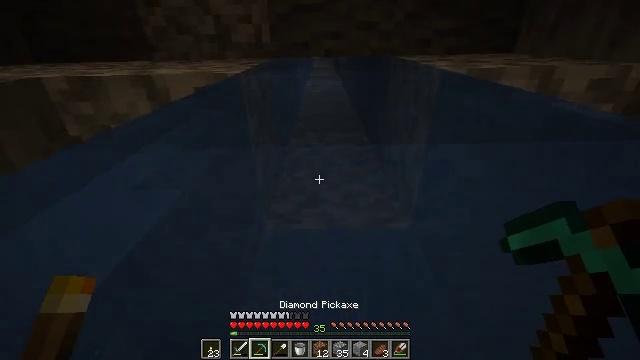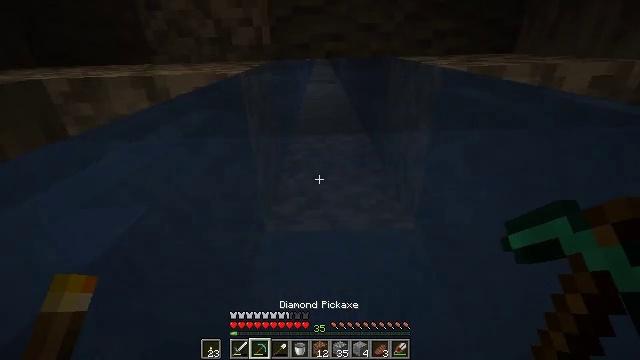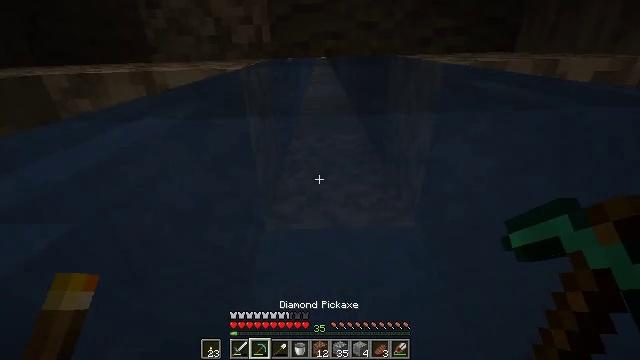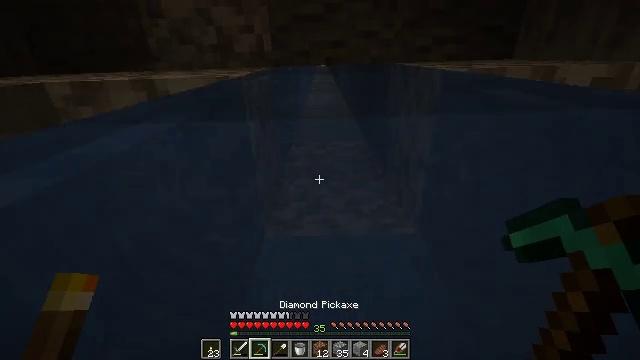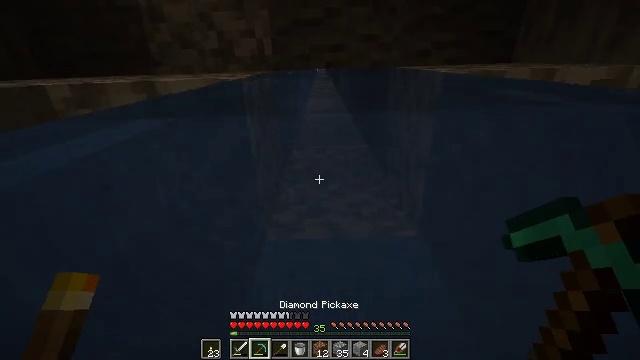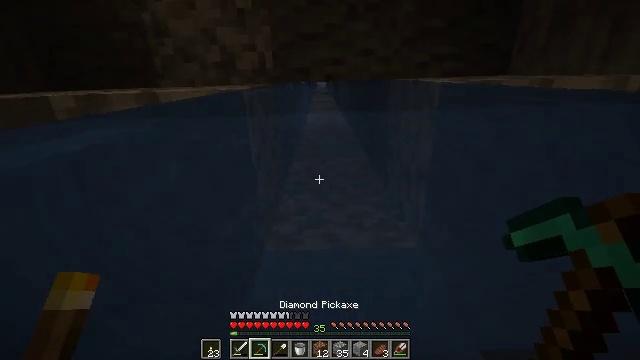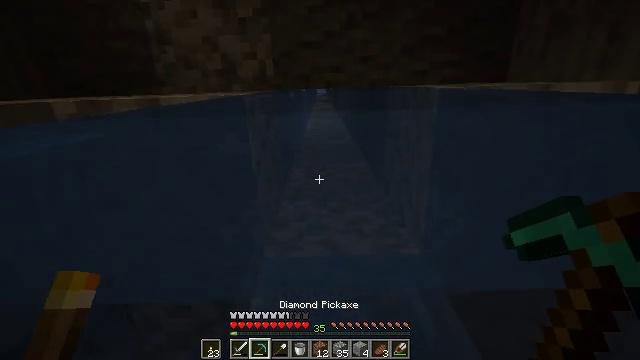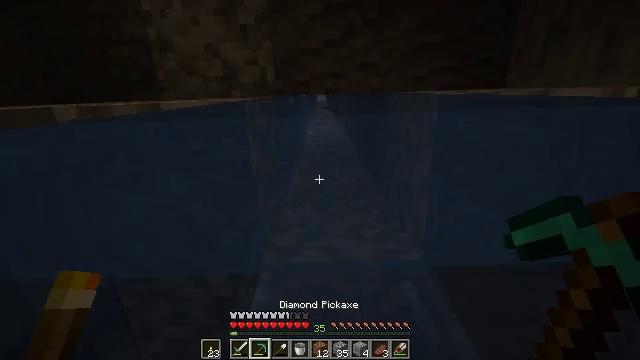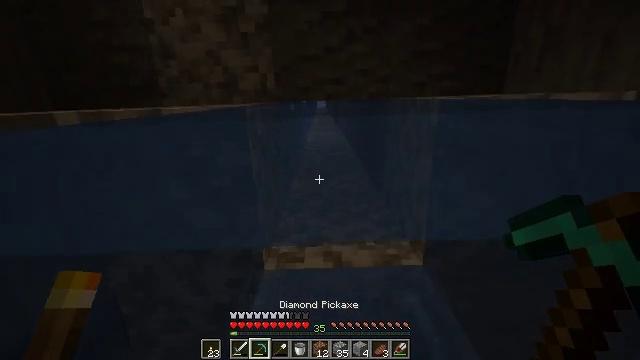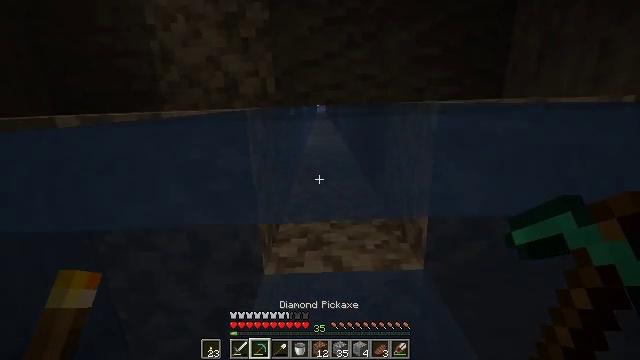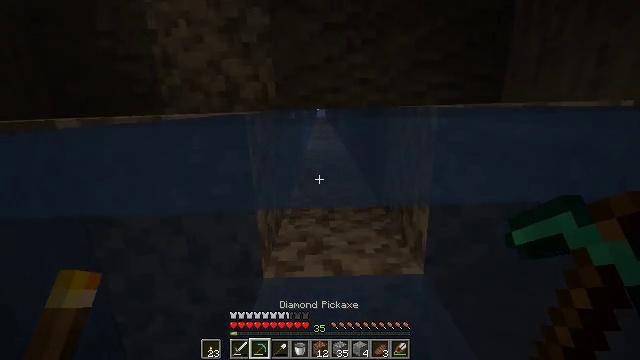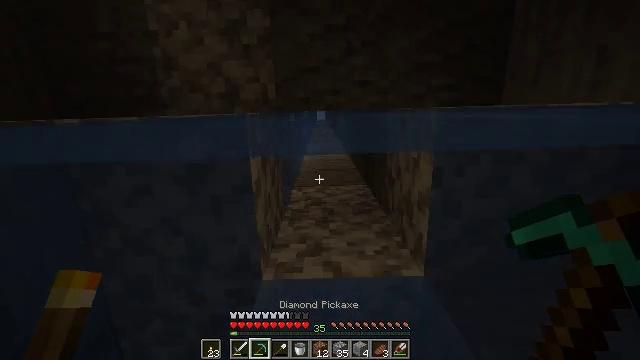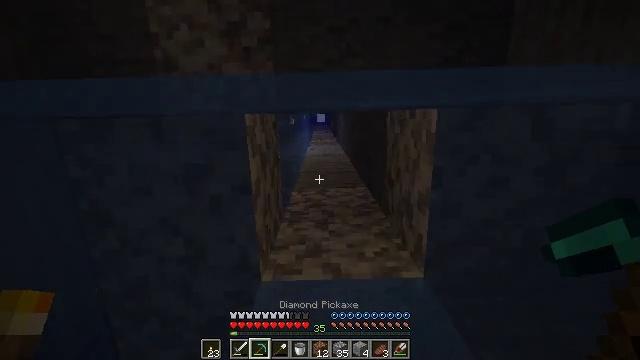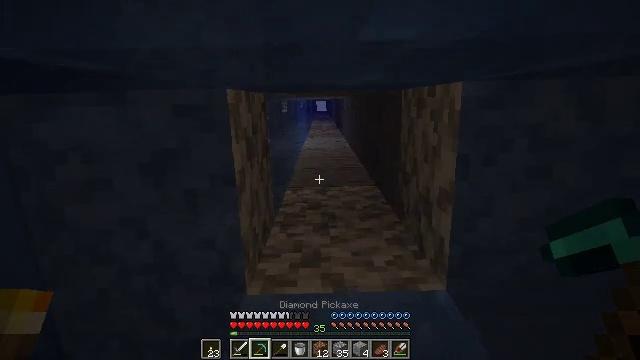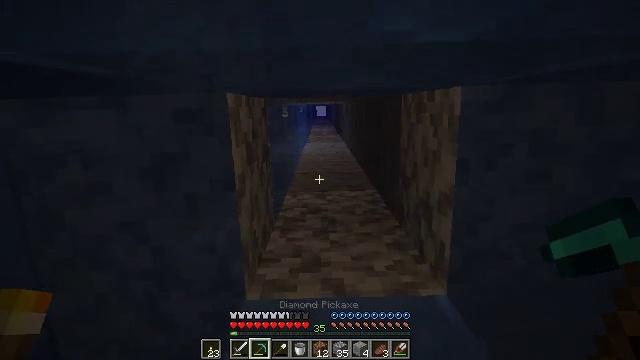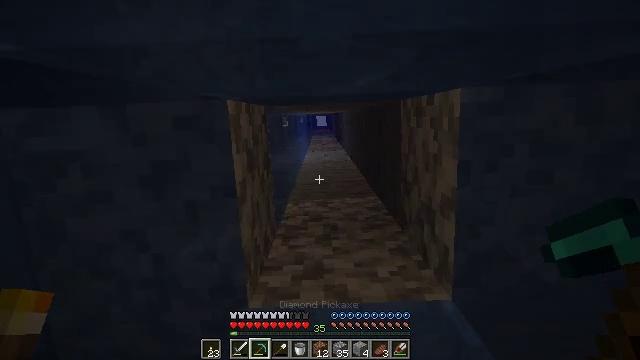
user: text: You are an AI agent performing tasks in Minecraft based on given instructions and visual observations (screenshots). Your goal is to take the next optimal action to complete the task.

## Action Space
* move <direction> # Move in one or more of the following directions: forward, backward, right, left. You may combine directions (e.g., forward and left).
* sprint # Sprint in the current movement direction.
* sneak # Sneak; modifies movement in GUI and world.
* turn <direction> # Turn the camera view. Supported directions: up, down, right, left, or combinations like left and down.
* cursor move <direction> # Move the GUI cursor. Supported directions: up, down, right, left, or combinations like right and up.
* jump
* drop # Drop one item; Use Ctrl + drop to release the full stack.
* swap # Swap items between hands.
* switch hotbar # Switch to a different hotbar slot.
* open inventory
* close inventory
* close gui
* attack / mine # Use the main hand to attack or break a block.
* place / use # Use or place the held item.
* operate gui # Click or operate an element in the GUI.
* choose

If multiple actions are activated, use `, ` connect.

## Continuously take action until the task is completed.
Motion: motion action
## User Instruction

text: Collect diorite
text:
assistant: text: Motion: no_op
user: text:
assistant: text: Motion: no_op
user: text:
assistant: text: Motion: turn up
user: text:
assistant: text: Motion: turn up
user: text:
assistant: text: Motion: turn up
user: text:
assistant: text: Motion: turn up
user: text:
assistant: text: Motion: turn up
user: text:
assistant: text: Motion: turn up
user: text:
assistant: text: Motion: turn up
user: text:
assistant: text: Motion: no_op
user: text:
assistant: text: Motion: move forward
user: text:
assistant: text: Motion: move forward
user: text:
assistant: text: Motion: no_op
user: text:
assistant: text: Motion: no_op
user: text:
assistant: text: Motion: turn left and up
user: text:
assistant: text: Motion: no_op
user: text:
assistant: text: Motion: no_op
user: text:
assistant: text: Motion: no_op
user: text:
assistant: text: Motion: no_op
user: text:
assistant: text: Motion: no_op
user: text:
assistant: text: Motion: no_op
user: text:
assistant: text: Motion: no_op
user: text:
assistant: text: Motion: no_op
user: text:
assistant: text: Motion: turn up
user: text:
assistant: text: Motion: jump
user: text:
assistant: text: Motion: jump
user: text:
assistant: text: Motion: jump
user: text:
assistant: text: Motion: no_op
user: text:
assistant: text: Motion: no_op
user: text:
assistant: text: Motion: no_op